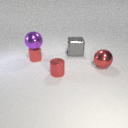
small red rubber cylinder below large purple metal sphere